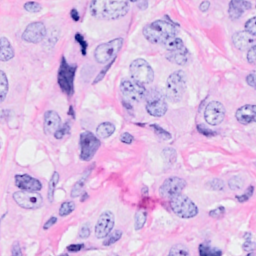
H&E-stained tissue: Breast